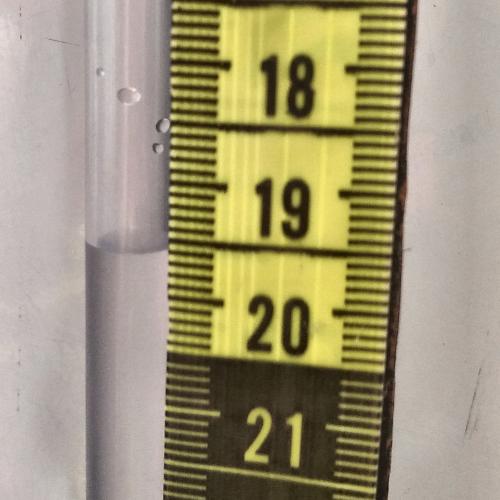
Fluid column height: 19.6 cm